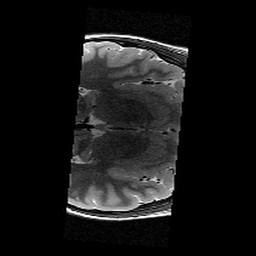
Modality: T2w
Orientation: axial
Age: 11
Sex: male
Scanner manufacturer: siemens
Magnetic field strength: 3 T
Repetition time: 9.23 s
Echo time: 0.067 s